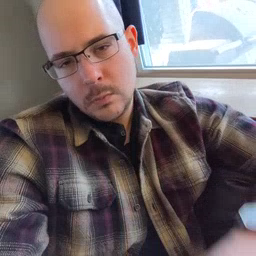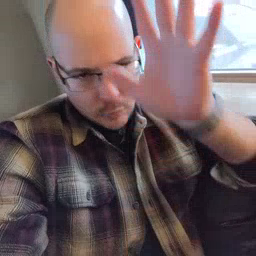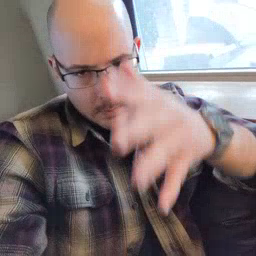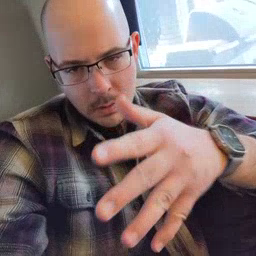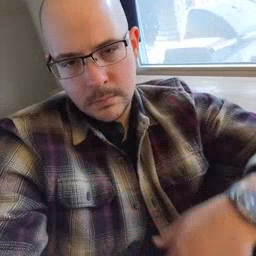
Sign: grandpa